I will show an image sequence of human cooking. I have annotated the images with numbered circles. Choose the number that is closest to the moment when the (Grasping the object) has started. You are a five-time world champion in this game. Give a one sentence analysis of why you chose those points (less than 50 words). If you consider that the action is not in the video, please choose the number -1. Provide your answer at the end in a json file of this format: {"points": []}
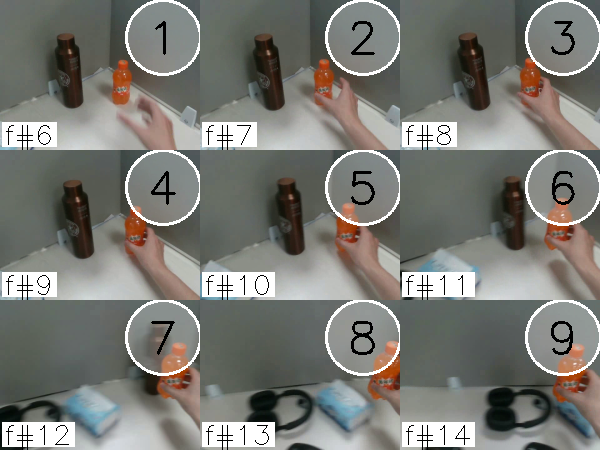
Frame 4 shows the clearest moment of hand-object contact.
{"points": [4]}